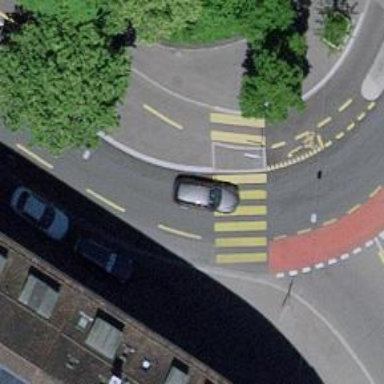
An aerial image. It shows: Kerb serving as barrier.